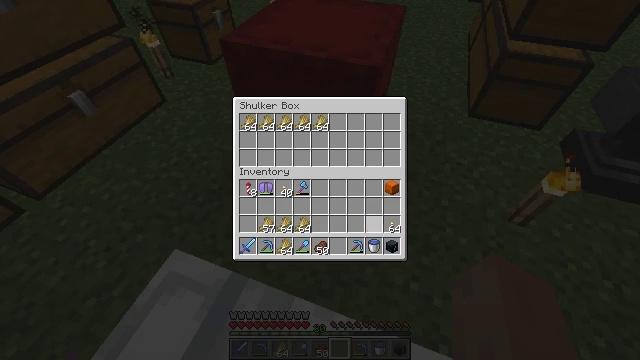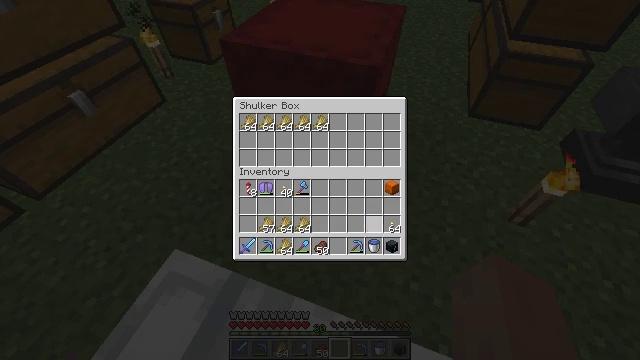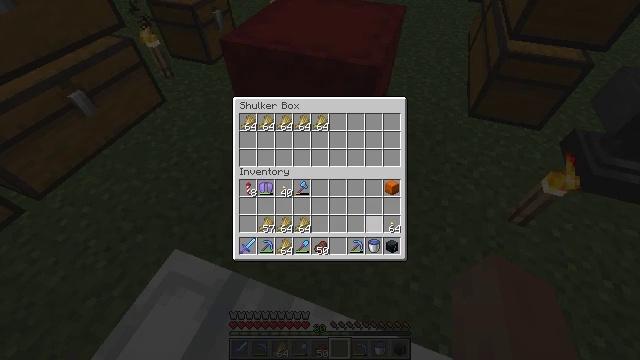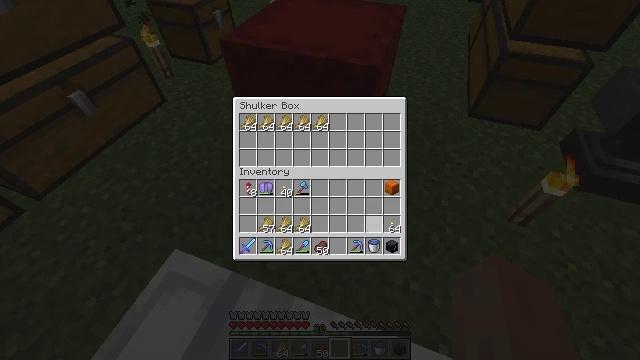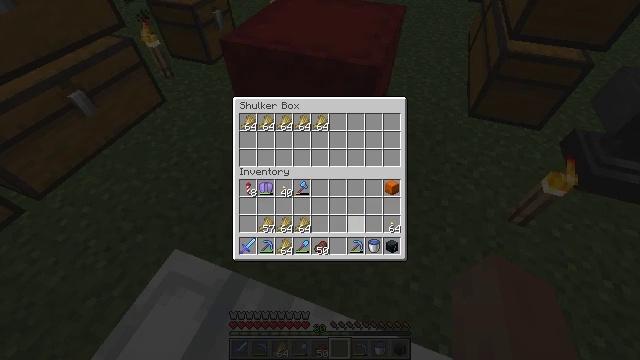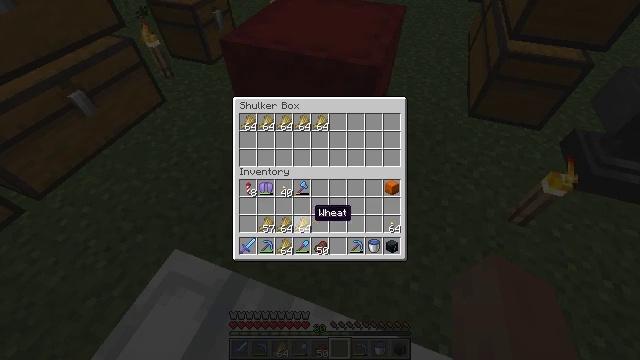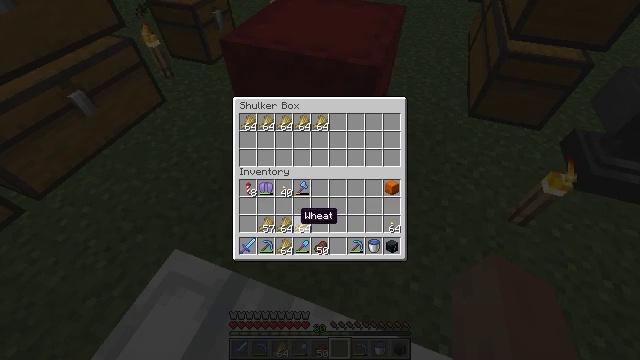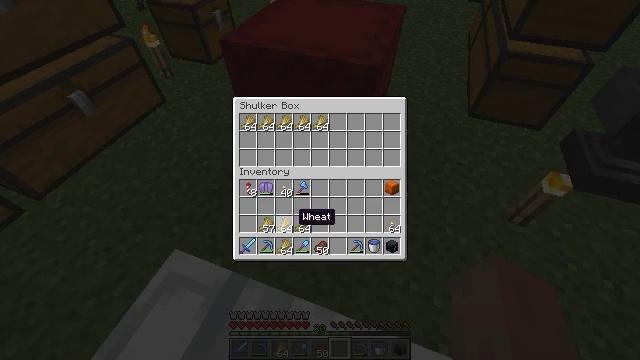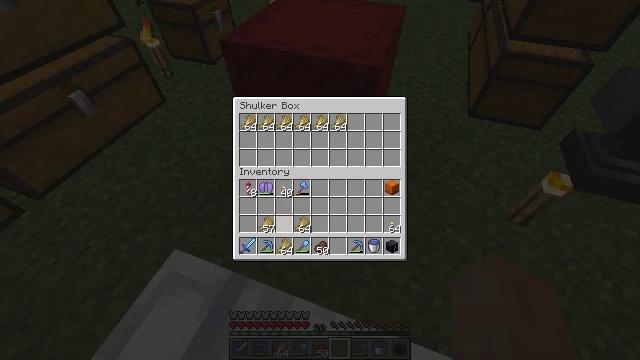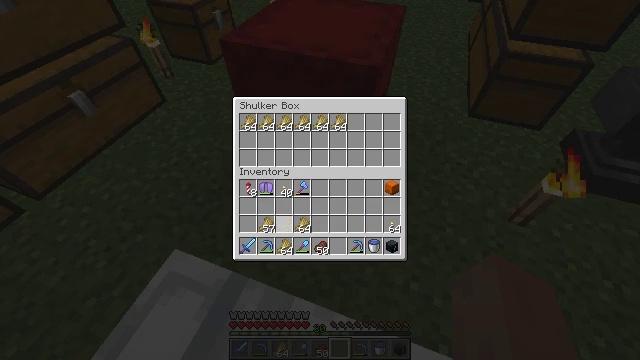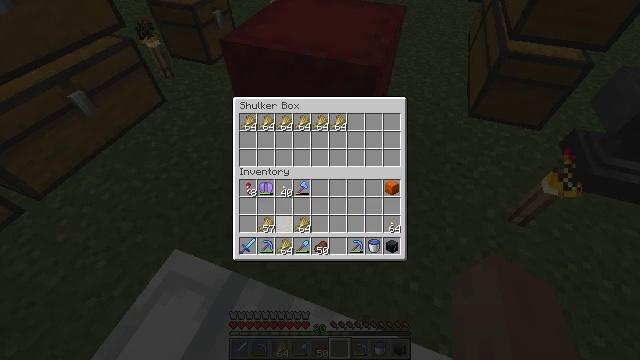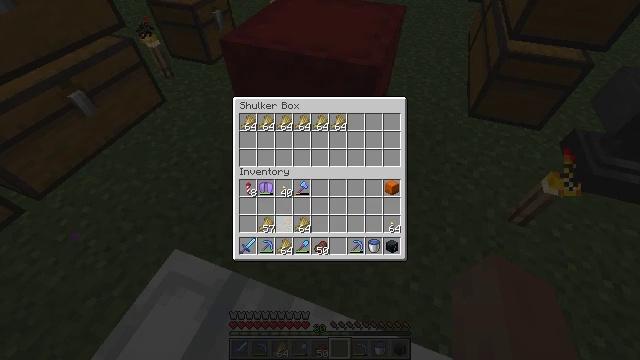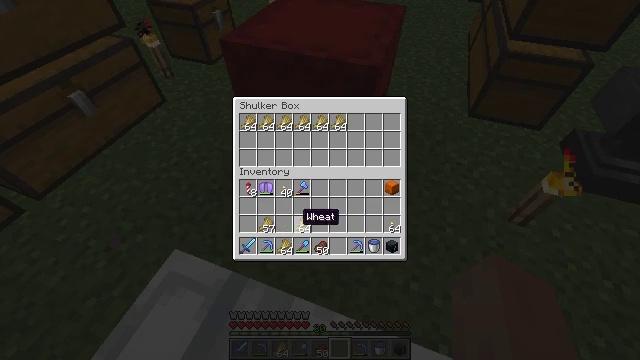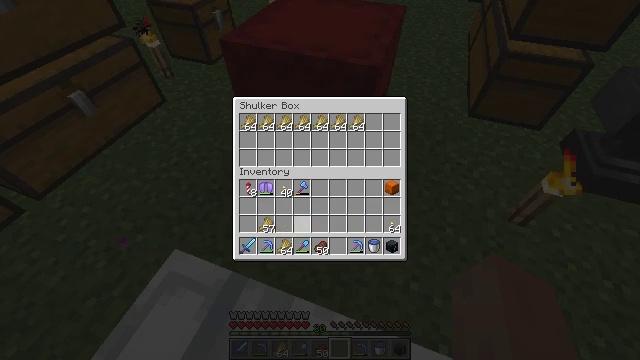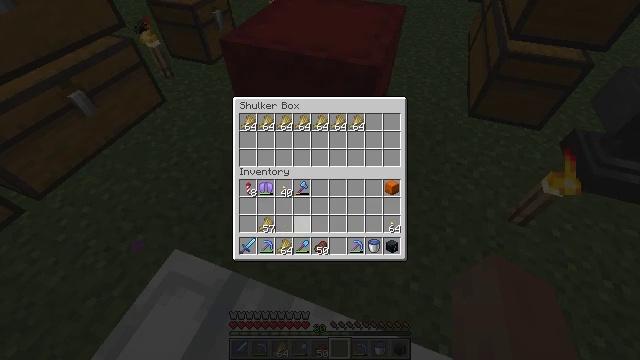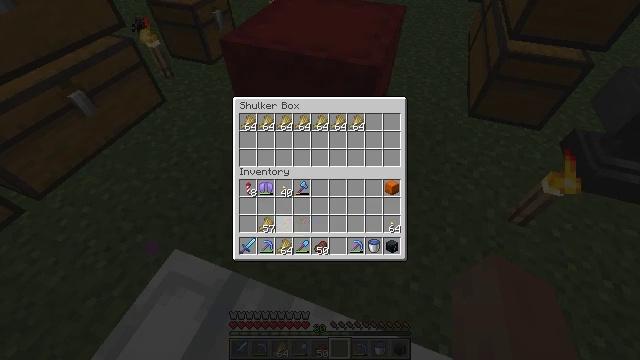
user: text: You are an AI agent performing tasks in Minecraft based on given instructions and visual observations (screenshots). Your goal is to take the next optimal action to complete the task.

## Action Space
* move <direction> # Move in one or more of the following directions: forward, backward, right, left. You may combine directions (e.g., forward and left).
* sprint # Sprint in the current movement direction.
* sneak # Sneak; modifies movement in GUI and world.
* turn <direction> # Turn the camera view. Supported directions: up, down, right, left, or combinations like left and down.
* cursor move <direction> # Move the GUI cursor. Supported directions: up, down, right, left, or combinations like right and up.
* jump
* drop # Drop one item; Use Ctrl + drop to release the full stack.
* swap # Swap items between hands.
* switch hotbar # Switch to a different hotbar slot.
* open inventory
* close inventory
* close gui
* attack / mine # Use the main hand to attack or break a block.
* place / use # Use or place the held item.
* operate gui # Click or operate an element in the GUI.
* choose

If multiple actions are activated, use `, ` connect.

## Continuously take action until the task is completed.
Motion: motion action
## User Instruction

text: Mine the red shulker box.
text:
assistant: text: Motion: sneak, operate gui
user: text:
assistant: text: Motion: sneak
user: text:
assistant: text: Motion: sneak
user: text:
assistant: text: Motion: sneak, cursor move left
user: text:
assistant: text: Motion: sneak, cursor move left
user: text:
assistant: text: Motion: sneak, cursor move left
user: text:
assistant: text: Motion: sneak
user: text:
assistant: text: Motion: sneak, operate gui
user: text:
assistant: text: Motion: sneak, operate gui
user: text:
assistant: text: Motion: sneak
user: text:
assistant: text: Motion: sneak
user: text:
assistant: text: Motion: sneak, cursor move right
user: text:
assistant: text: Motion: sneak, operate gui
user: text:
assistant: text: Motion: sneak, operate gui
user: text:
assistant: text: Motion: sneak, cursor move left, operate gui
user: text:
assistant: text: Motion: sneak, cursor move left
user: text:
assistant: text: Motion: sneak
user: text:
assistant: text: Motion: sneak, operate gui
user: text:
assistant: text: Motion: sneak, operate gui
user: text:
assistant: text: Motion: sneak, cursor move right and down
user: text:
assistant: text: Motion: sneak
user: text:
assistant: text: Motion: sneak
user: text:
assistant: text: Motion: sneak
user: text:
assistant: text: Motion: sneak, operate gui
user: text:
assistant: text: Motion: sneak, operate gui
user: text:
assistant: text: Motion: sneak
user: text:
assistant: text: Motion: no_op
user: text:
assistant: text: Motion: close gui
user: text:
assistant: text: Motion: turn up
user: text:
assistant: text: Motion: turn up, switch to hotbar 2